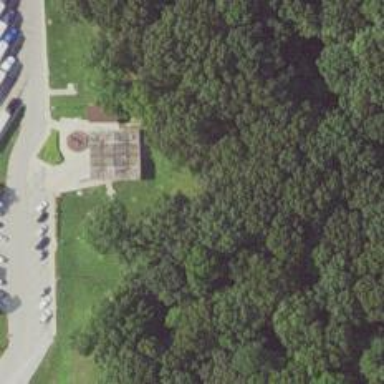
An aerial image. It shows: Memorial site with historic significance.